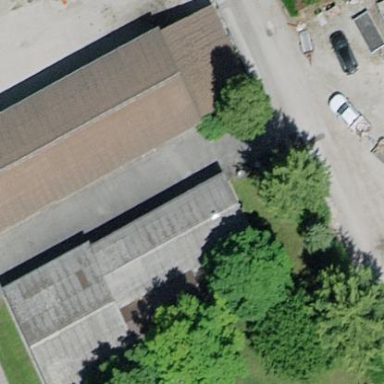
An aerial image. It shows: Shelter in the form of lean-to building.